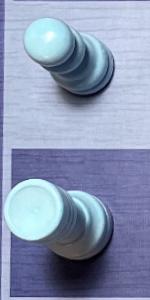
Label: Rook_White